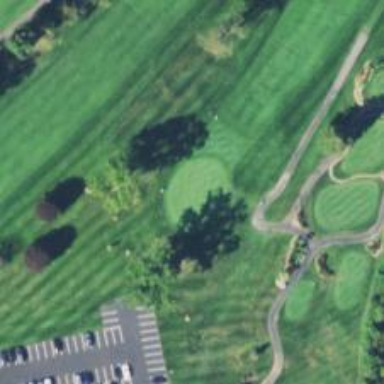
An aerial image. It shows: Golf hole.